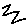
Label: zigzag